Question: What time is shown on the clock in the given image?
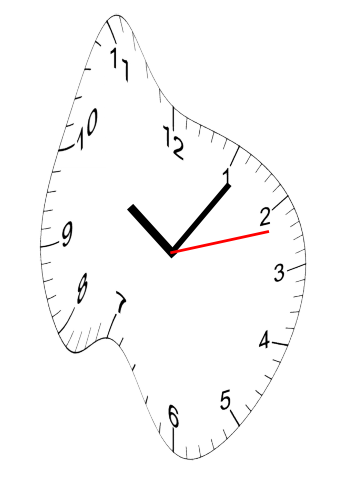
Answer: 10:06:12